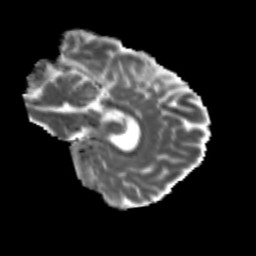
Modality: MD
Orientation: sagittal
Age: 29
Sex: male
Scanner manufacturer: siemens
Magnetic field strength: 3 T
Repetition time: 3.5 s
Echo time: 0.113 s